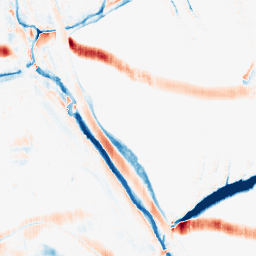
Category: morphological
Decomposition family: morphological_rect
Decomposition parameters: operation: average
width: 5
height: 20
Upsampling method: sinc_blackman
Upsampling parameters: scale: 4
kernel_size: 16
Upsampling scale: 4